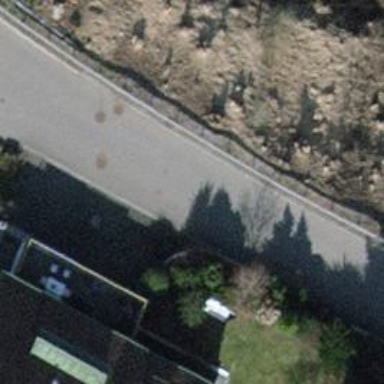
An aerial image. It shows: Retaining wall.